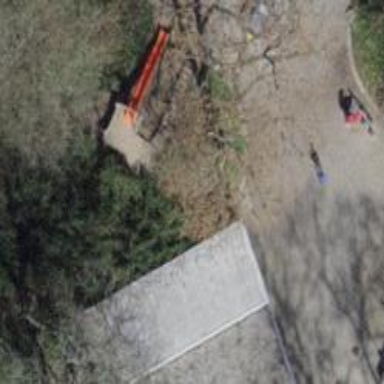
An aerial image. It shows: Playground featuring slide.